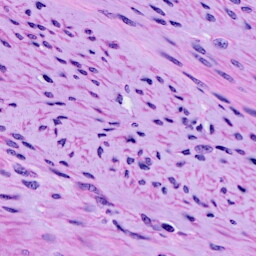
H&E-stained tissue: Cervix